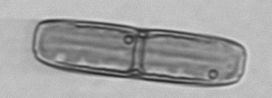
Label: Ephemera